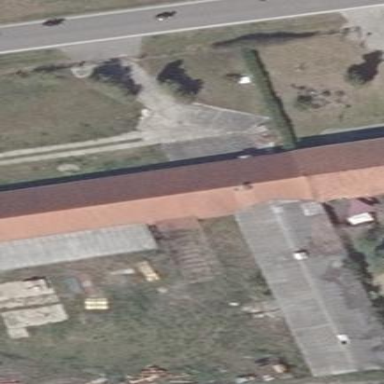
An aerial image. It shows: Part of building.